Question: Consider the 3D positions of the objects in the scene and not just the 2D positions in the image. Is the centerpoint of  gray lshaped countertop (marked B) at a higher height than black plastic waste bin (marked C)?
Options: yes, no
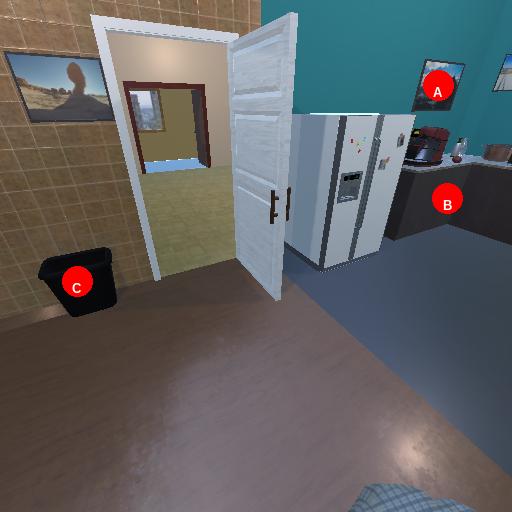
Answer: yes